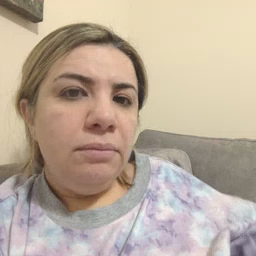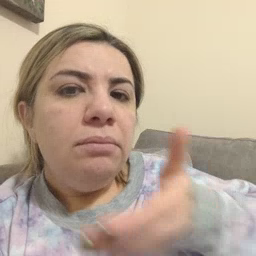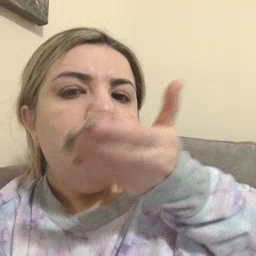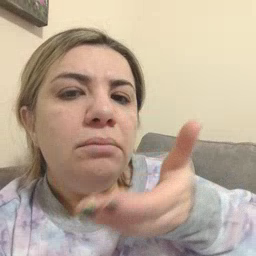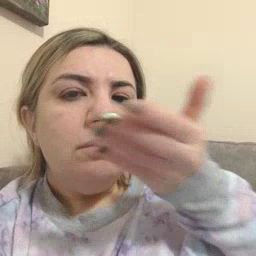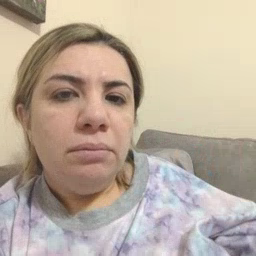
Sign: cereal